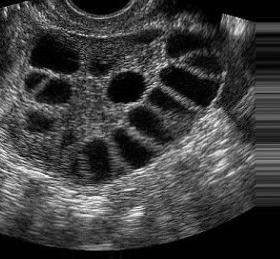
Label: infected